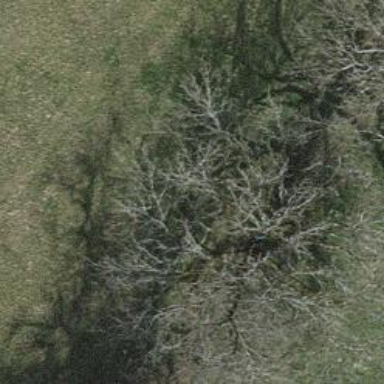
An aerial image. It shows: Single tag "natural: tree."